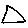
Label: triangle